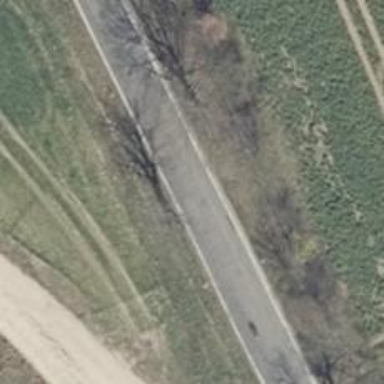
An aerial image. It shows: Secondary road with asphalt surface.